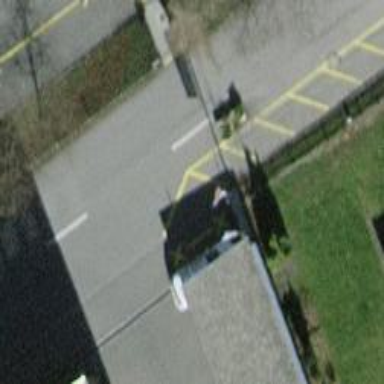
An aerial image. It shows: Post box.